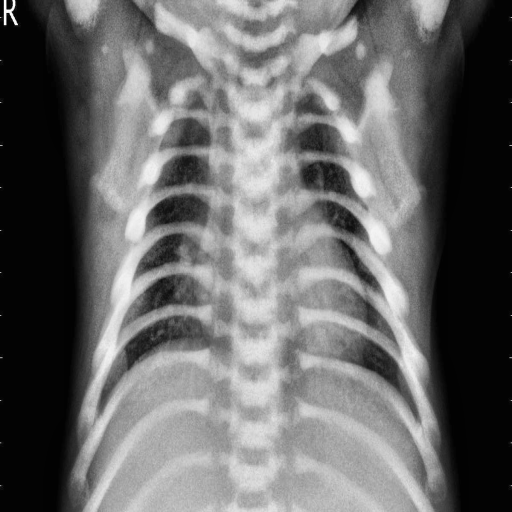
Finding: PNEUMONIA